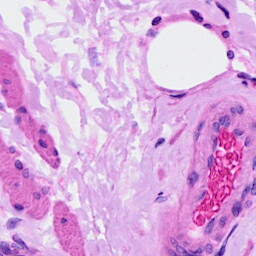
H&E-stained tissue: Ovarian